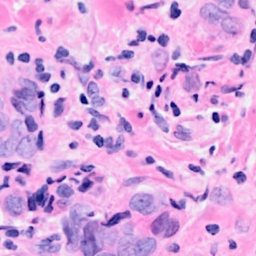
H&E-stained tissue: Breast